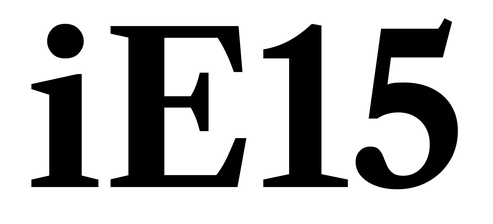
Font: LibreCaslonText_Bold